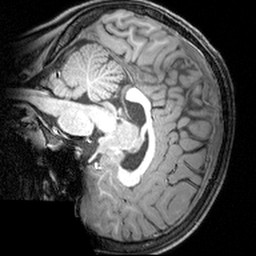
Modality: T1w
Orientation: sagittal
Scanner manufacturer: siemens
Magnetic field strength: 3 T
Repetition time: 1.9 s
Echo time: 0.00397 s